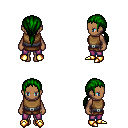
a pixel art fantasy rpg character, female body template, human, dark skin, leather chest armor, magenta pants, green ponytail hairstyle, gold boots, four views (front, back, left, right), 2x2 character sprite sheet, small pixel art, hard edges, no anti-aliasing